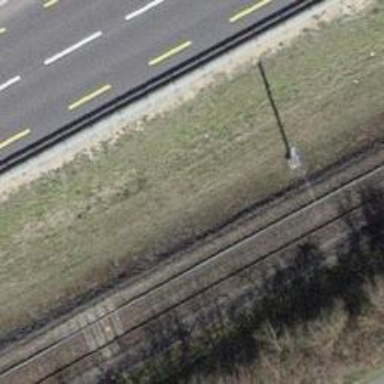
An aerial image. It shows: Single railway track with electrification through contact line.